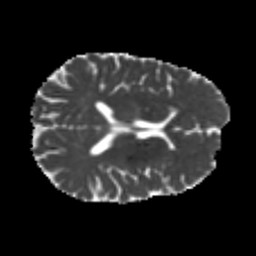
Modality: MD
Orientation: axial
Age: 23
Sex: male
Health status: healthy
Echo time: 0.074 s